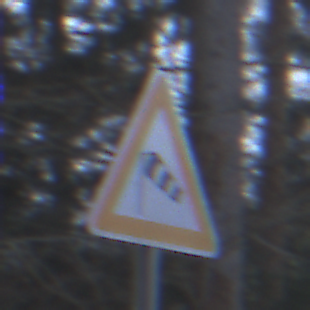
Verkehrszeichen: SeitenwindVonLinks
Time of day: MorningAfternoon
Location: Outdoor (Nature)
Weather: Overcast
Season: Winter
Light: Natural